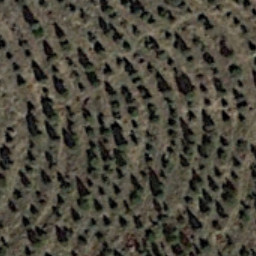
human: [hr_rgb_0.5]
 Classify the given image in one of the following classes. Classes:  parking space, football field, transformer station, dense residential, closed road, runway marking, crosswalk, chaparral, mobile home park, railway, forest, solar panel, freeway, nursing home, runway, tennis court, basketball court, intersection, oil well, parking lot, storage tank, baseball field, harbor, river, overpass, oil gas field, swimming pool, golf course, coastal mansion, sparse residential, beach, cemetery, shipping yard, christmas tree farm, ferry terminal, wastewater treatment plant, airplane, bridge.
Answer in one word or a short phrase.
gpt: christmas tree farm